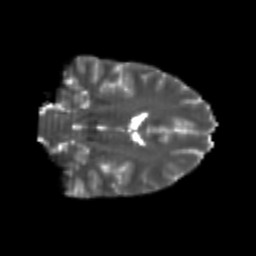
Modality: T2w
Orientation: coronal
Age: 24
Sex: male
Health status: healthy
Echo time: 0.074 s